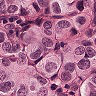
Metastatic tissue present: yes